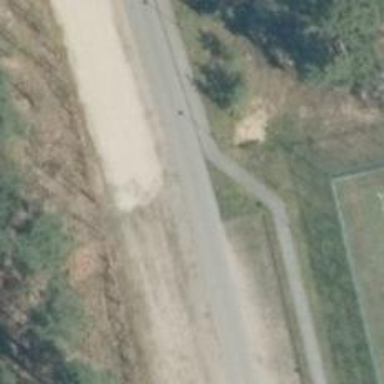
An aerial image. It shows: Service road with separate sidewalk.